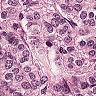
Metastatic tissue present: yes